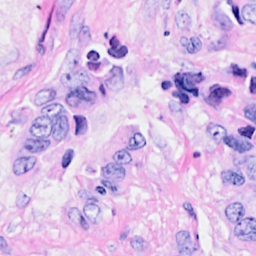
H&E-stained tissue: Breast